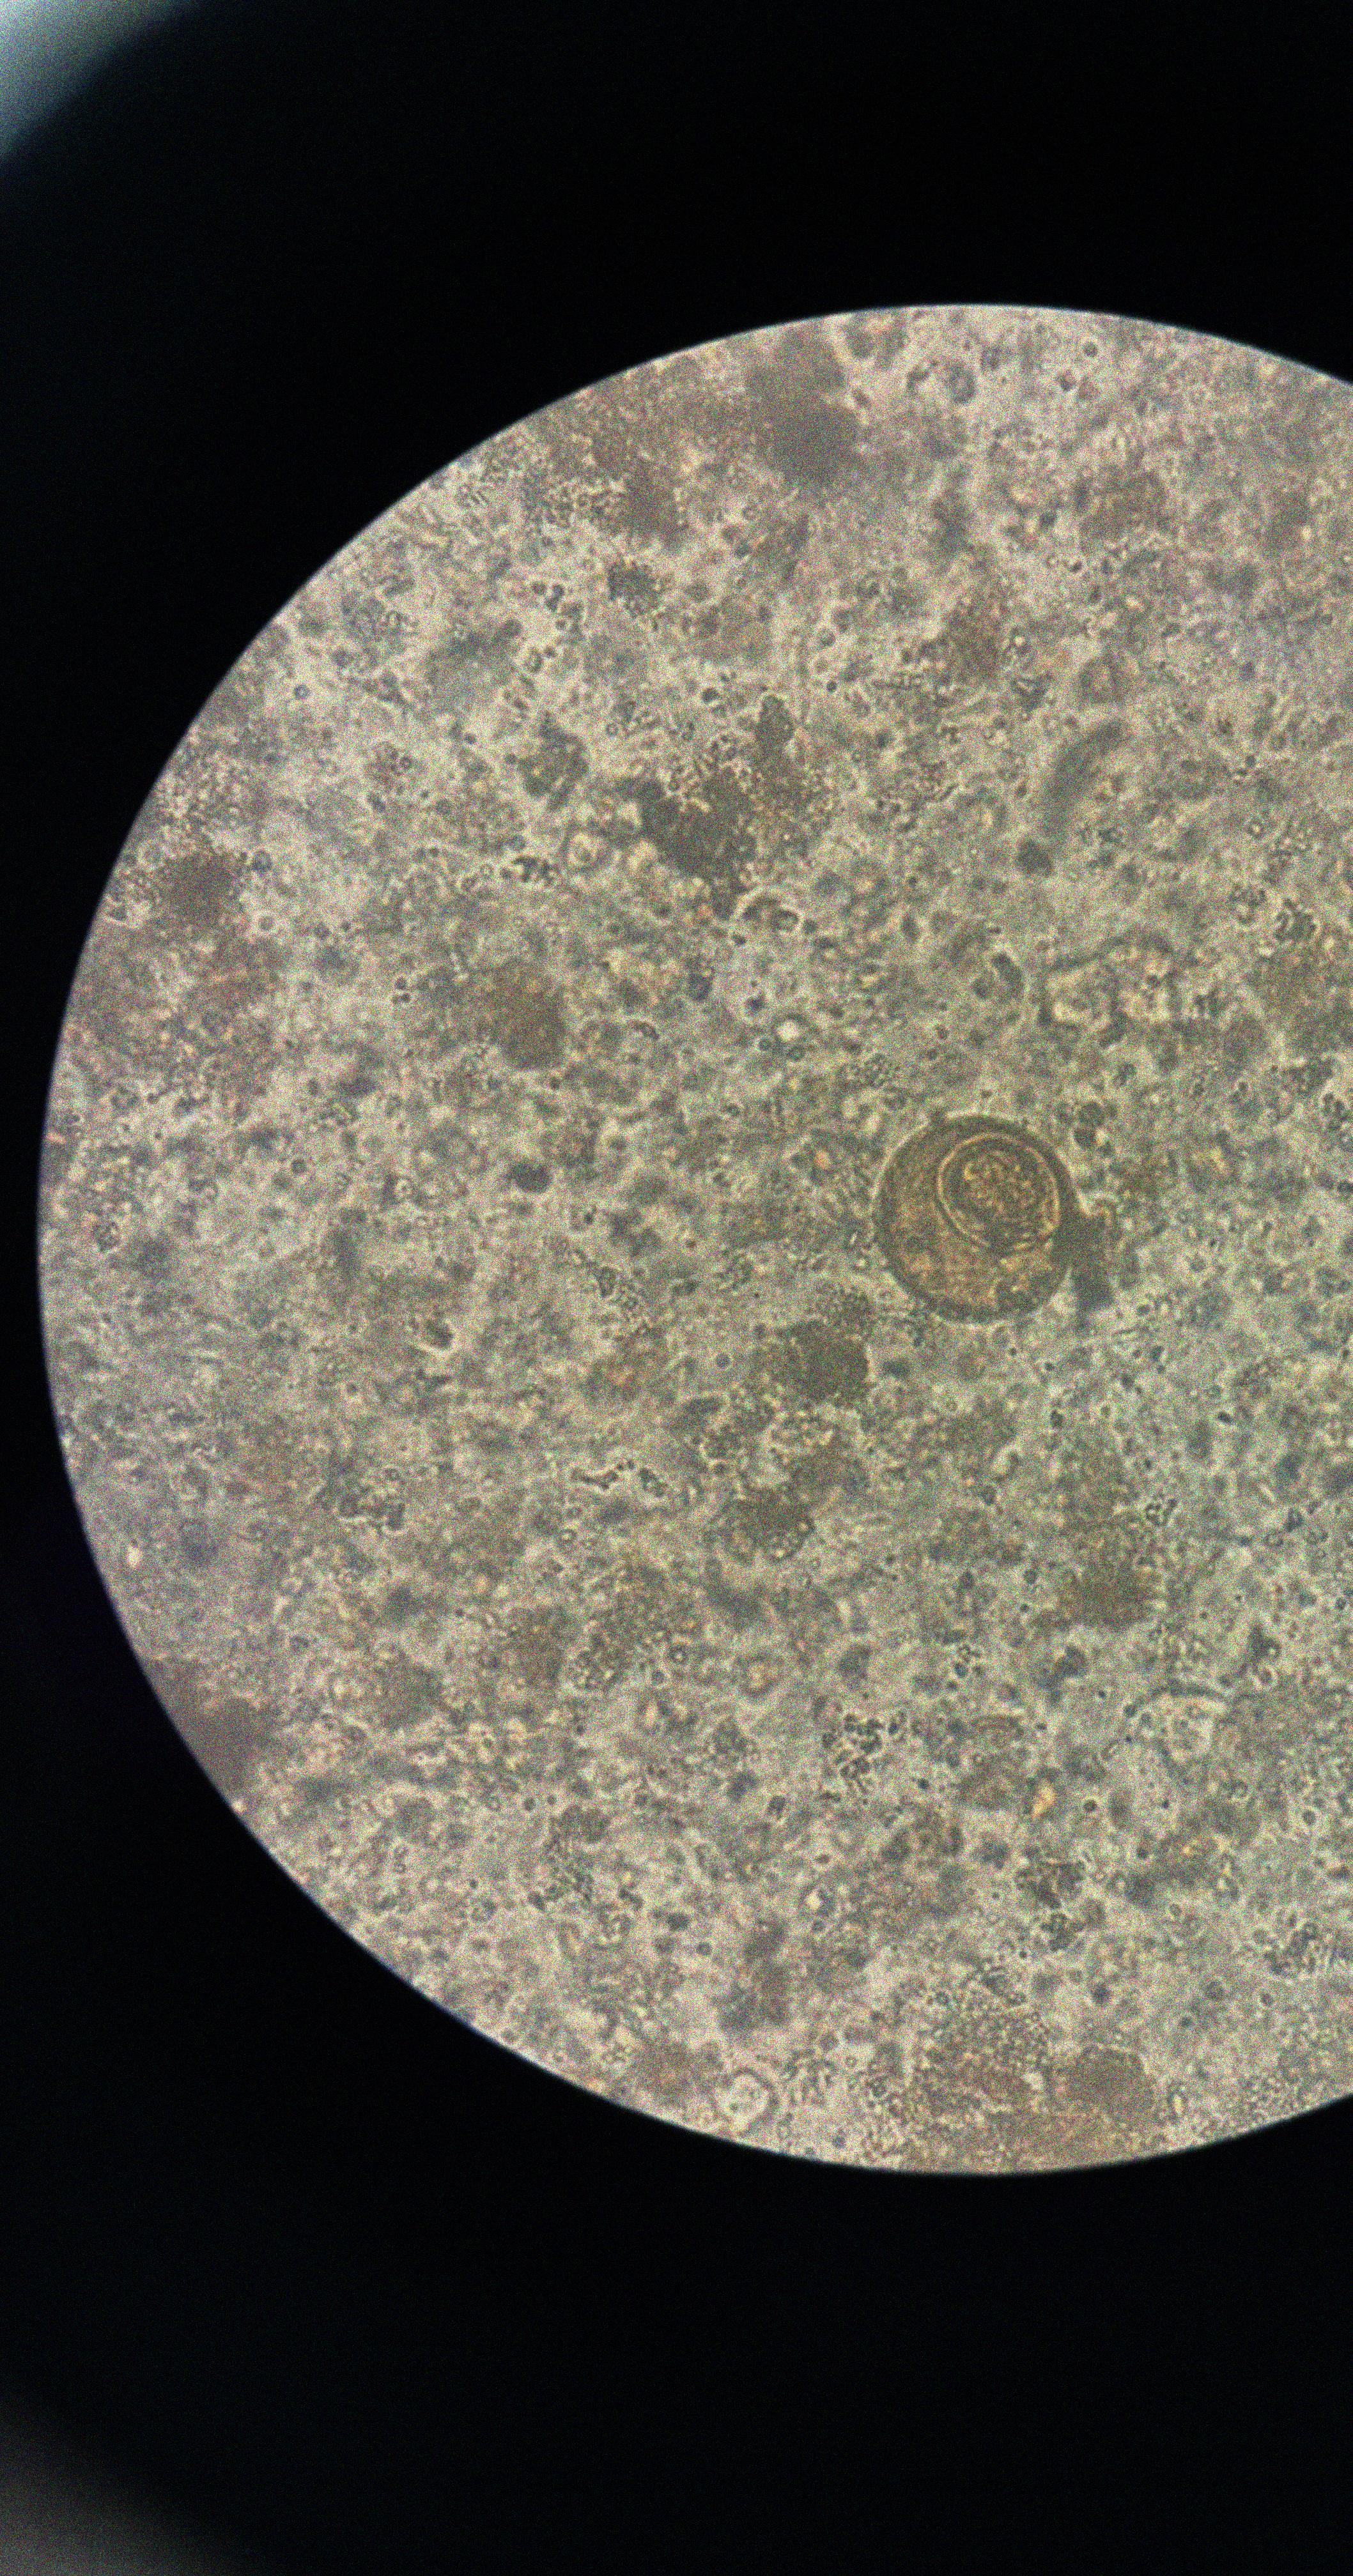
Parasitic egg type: Hymenolepis diminuta